Question: I am tasked with creating in inventory management system for a comic book store as a school python assessment. I currently have a dictionary that has the names of the comics and the stock values of these comics imported from a CSV file;
'''
comic_books = {}
with open('data.csv', 'r+', newline='') as csvfile:
csvreader = csv.reader(csvfile)
for row in csvreader:
comic_books[row[0]] = int(row[1])
'''
One of the programs requirements is to ensure the user can see the stock of all comics at once. To do this, I simply created two label widgets for each key in my dictionary using the 'vars()' function (alongside some formatting to ensure things like spaces in the comic names didn't cause conflicts);
'''
itteration = 2
for item in comic_books:
vars()[item.replace(" ", "") + "Stock"] = Label(main, text=item+":")
vars()[item.replace(" ", "") + "Stock"].grid(column=1, row=itteration, padx=5)
vars()[item.replace(" ", "") + "StockAmount"] = Label(main, text=comic_books[item])
vars()[item.replace(" ", "") + "StockAmount"].grid(column=2, row=itteration, padx=5)
itteration += 1
'''
I eventually got below result, which works as expected:

Basically, my problem is that I am tying to refer to one of these variables later in my code (specifically, this is part of the code that runs when the user sells a comic, in order to update the labels with the new values);
'''
for item in comic_books:
vars()[item.replace(" ", "") + "StockAmount"].config(text=comic_books[item])
'''
This is not working, and whenever the program tries to run the line above, I get this error:
'''
File "C:\Users\XXX\Desktop\pythonAsessment2\test.py", line 114, in sellProcess
vars()[item.replace(" ", "") + "Stock"].config(text=comic_books[item])
KeyError: 'Comic2Stock'
'''
Thanks!
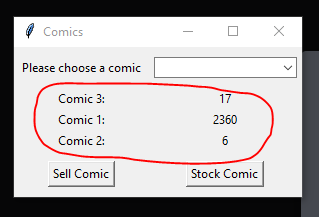
Answer: > I'm at a loss as to what to do at this point.
The first thing to do is stop using 'vars()' to create dynamic variables. That is almost never a good idea as it makes your code needlessly complex, hard to write, and hard to debug.
Instead, use a dictionary if you want to reference individual items by name. It would look something like this:
'''
labels = {}
for item in comic_books:
key= "{} Stock".format(item)
labels[key] = Label(main, text=item+":")
labels[key].grid(column=1, row=itteration, padx=5)
...
'''